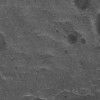
Atmospheric dust classification: not_dusty